Question: I have two named branches, SPRINT_009 and SPRINT_010. Some changesets have been committed to SPRINT_009 that I would like to merge into SPRINT_010. I was able to merge the changesets from branch_one back into default without any trouble. I am having problems merging the changesets from branch_one into branch_two.
'''
default A -- B -- C -- G -- H -- I -- J -- K -- L -- N -- O -- P
\ \ /
SPRINT_009 D -- E -- F ----------------- ---------- ----------
SPRINT_010 M
'''
Here are the commands I am using:
'''
hg update branch_two
hg merge branch_one
'''
However I get the following message:
'''
abort: merging with a working directory ancestor has no effect
'''
Does anyone know what exactly I am doing wrong?
**EDIT: I've added a picture of the graph. The drawing is conceptual **

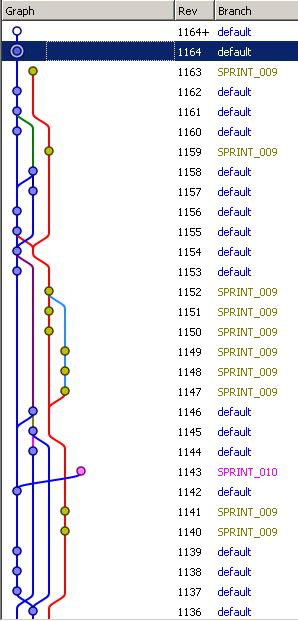
Answer: The problem was that I hadn't performed an 'hg pull' before attempting the merge. Normally we do our development on a Windows machine using TortoiseHg. We modified the name of one of our resources on the support branch, from fooBAR to fooBar and ran into the <URL> problem. We were trying to get around this by merging the branches on a Linux box. I am so used to using TortoiseHg that I forgot the most basic of commands!